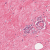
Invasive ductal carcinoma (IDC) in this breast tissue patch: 0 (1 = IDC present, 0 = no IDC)